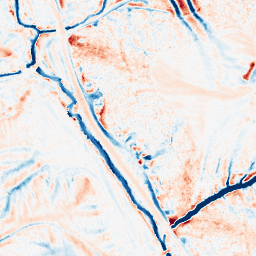
Category: edge_preserving
Decomposition family: median
Decomposition parameters: size: 15
Upsampling method: bicubic
Upsampling parameters: scale: 2
Upsampling scale: 2